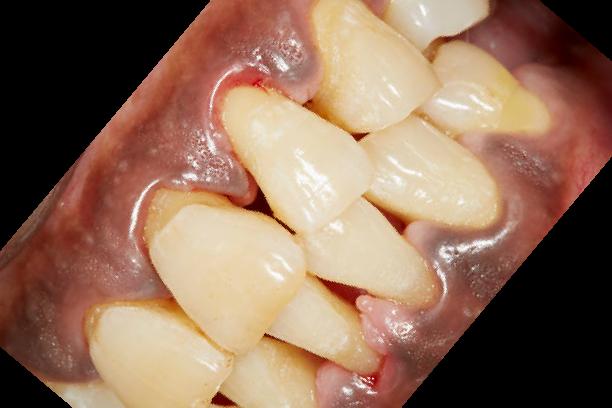
Condition: Calculus